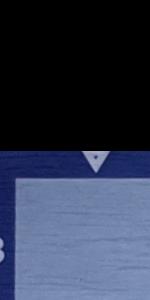
Label: Empty